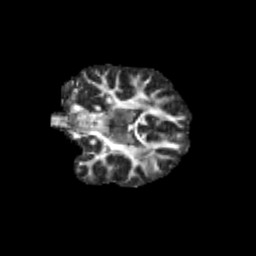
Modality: FA
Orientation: coronal
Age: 12
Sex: female
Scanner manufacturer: siemens
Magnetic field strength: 3 T
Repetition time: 3.8 s
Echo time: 0.07 s